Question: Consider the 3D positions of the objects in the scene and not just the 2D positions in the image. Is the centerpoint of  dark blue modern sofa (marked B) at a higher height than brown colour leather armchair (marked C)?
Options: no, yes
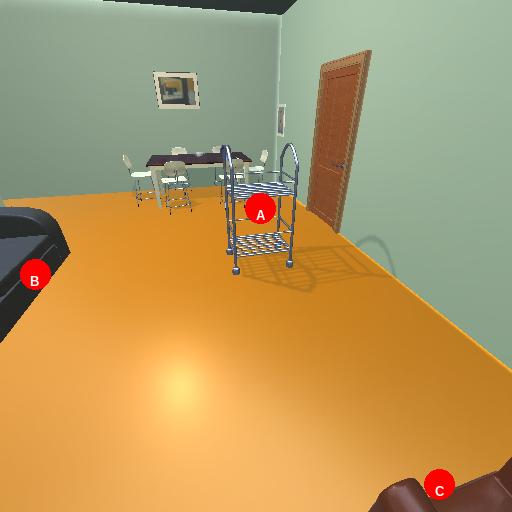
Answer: no